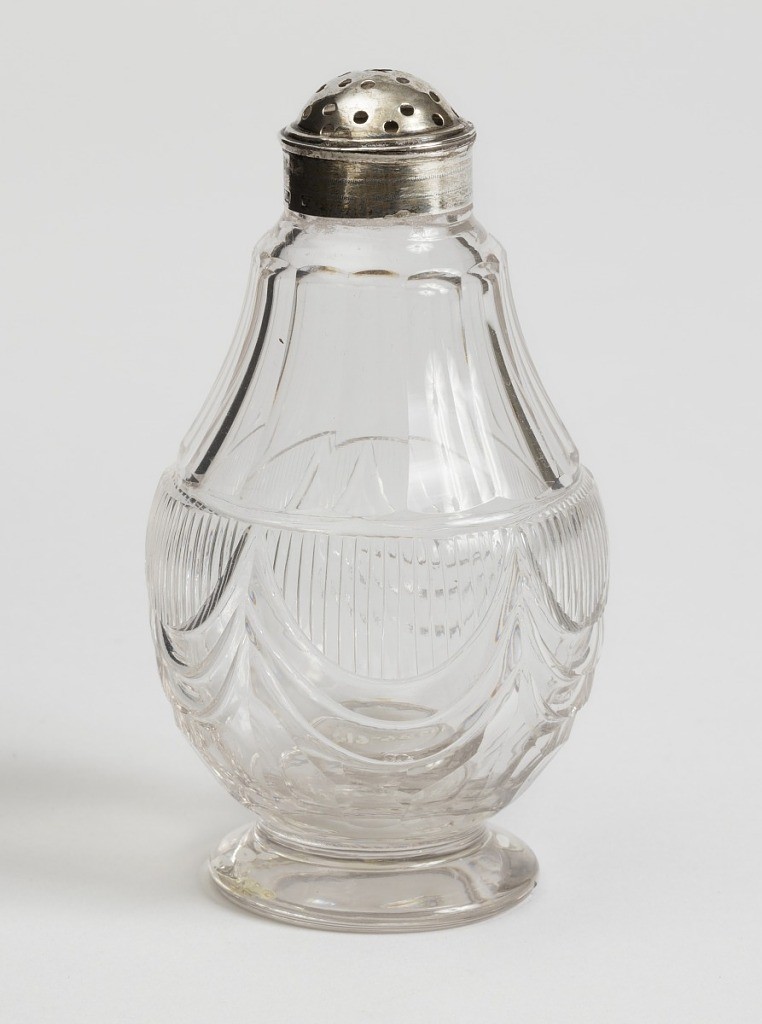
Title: Caster
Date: ca. 1810
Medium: glass, copper, silver
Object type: caster
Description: Pear-shaped body, cut with drapery swags and vertical flat flutes; circular foot; hollowed domed lid.